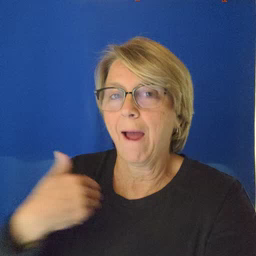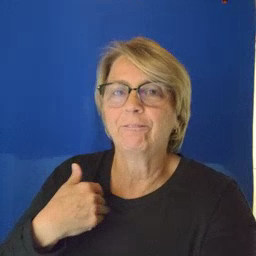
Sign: have